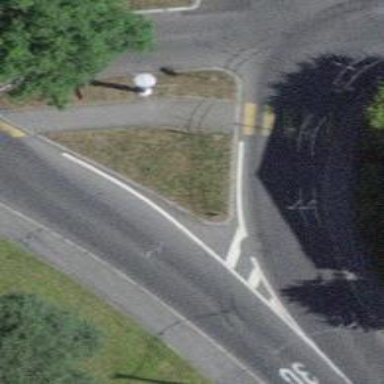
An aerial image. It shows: Kerb barrier.